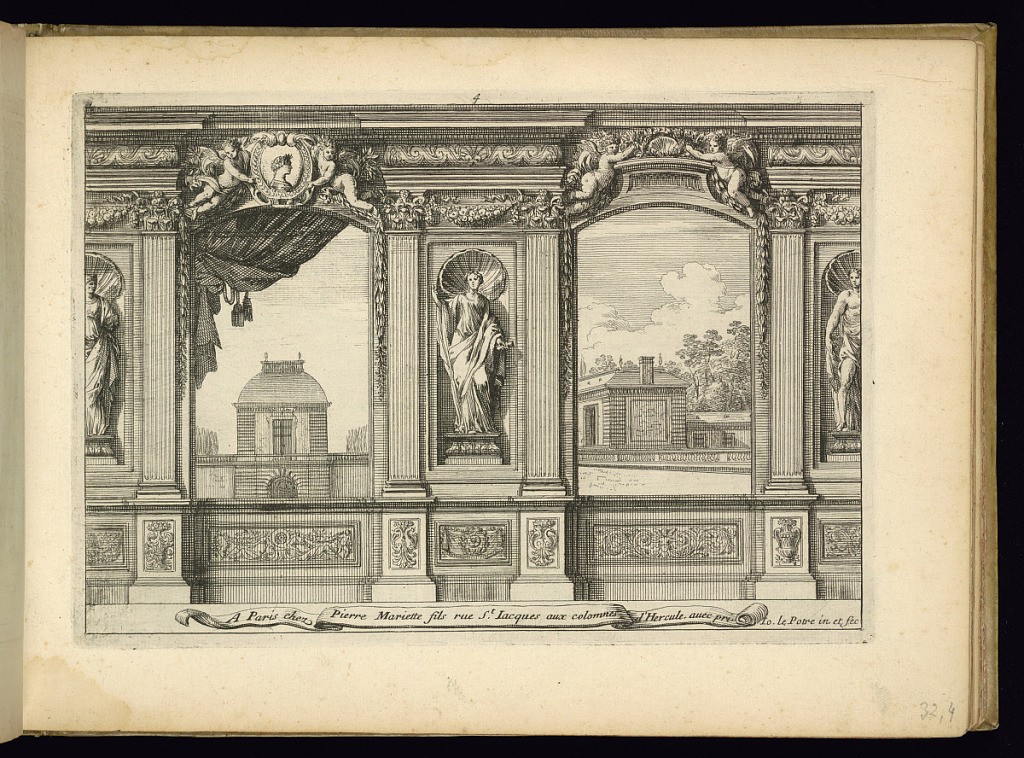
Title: Wall Elevation with Statues in Niches
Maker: Jean Le Pautre, French, 1618–1682
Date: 1656–57
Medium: Etching on laid paper
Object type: Print
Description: An interior wall elevation featuring standing statues in niches flanked by fluted pilasters and arched views of garden buildings in the background. Ornately carved paneling along the dado and cornice, with festoons of leaves and fruit, putti, wave pattern molding, vases, rosettes, and scrolling leaf motifs. The plate is signed and numbered.